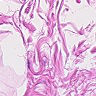
Metastatic tissue present: no